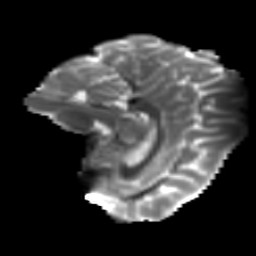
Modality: T2w
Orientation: sagittal
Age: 16
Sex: male
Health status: ill
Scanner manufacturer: ge
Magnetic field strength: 3 T
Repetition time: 6.752 s
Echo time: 0.079 s